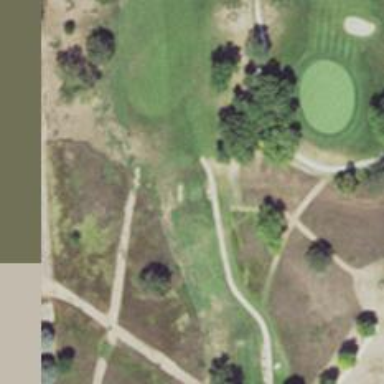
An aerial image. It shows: Golf tee.